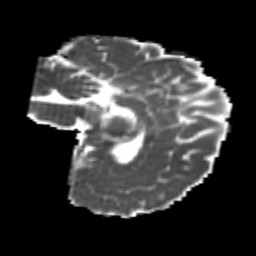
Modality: MD
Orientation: sagittal
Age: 22
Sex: female
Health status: healthy
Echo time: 0.074 s